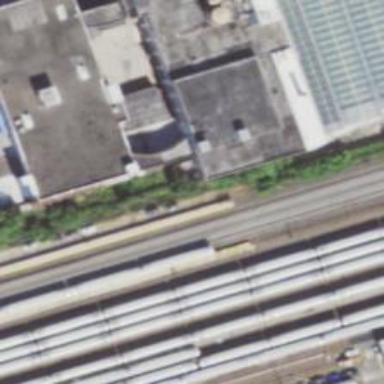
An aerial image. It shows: Railway stop.